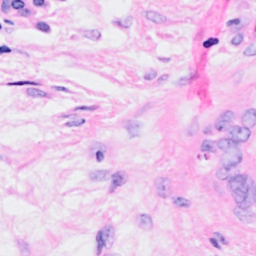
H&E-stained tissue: Breast